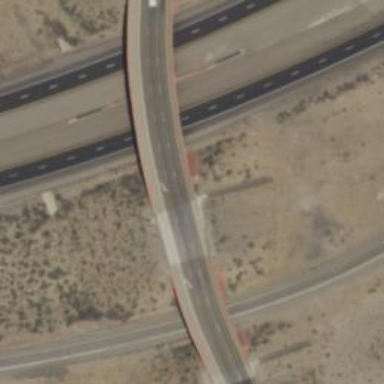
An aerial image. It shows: Primary highway expressway that includes bridge.